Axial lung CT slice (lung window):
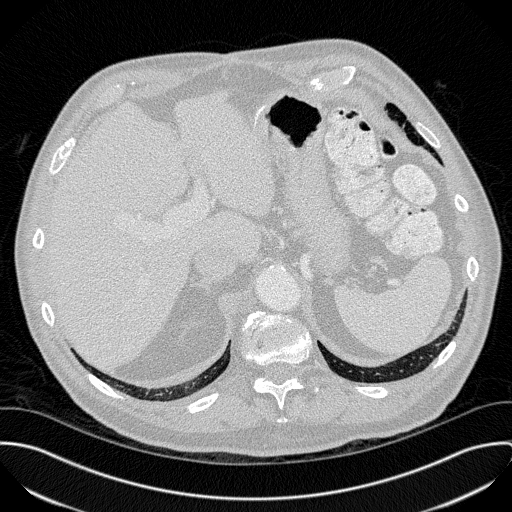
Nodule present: no